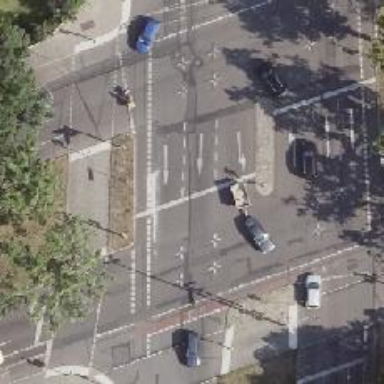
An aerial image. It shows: Secondary road with asphalt surface. There is cycle track on the right side.